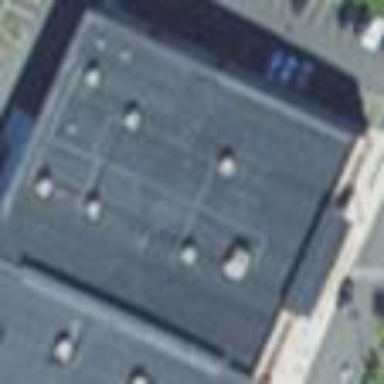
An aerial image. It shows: Retail building.